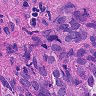
Metastatic tissue present: yes